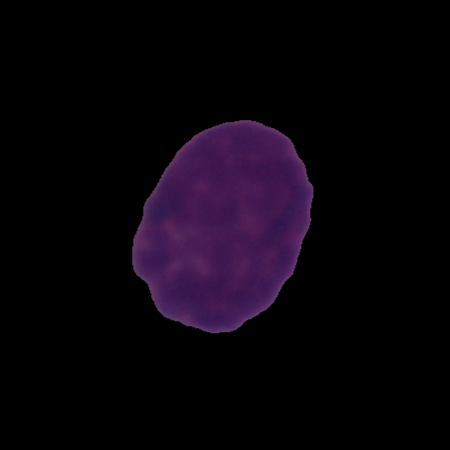
Label: cancer